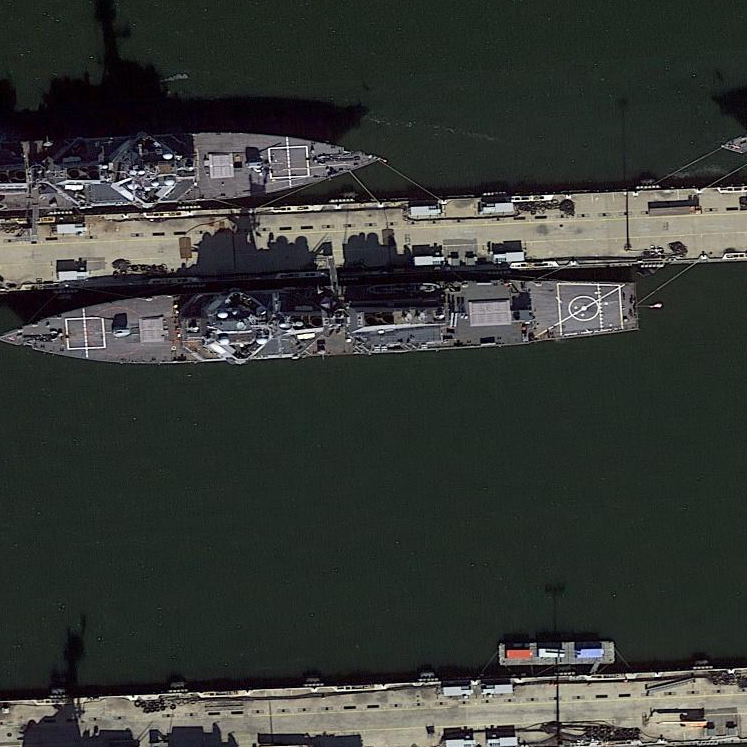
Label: Arleigh_Burke-class_destroyer